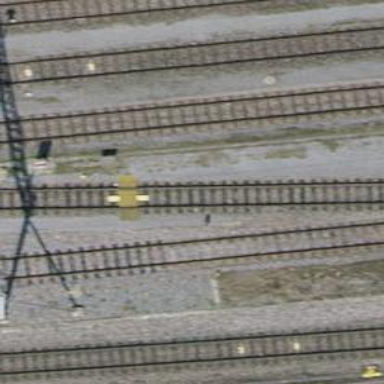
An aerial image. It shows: Abandoned railway siding with 1 track. The electrification system used contact lines.